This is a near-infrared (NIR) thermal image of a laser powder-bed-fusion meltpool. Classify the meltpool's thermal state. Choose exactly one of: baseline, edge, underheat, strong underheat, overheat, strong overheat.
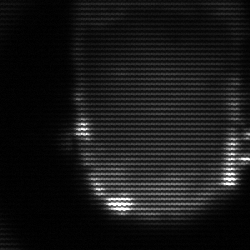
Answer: baseline